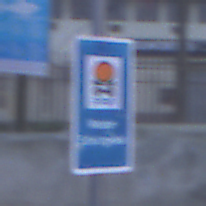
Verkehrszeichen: Wasserschutzgebiet
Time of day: SunriseSunset
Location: Outdoor (Urban)
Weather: Overcast
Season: NotSpecified
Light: Natural